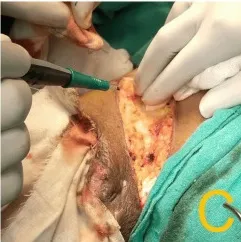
Intra-operative images of mastectomy. Raising the flap.
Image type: medical_photograph (other_medical_photograph)